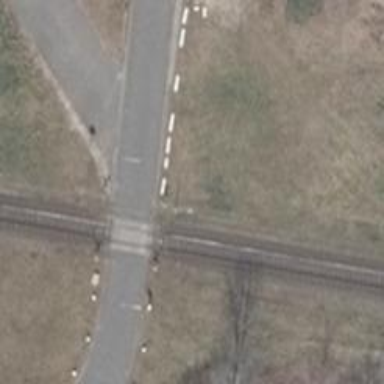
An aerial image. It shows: Stop road.